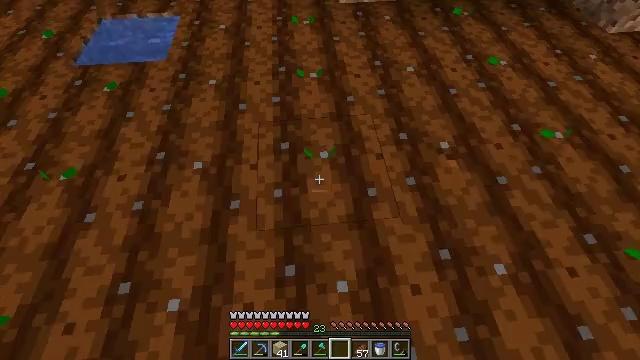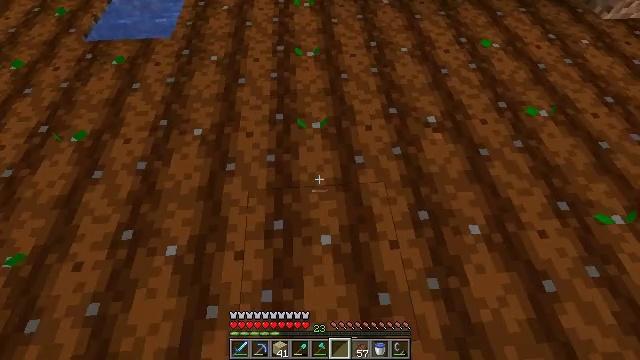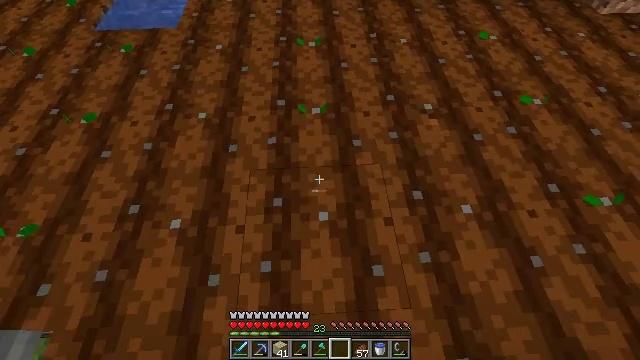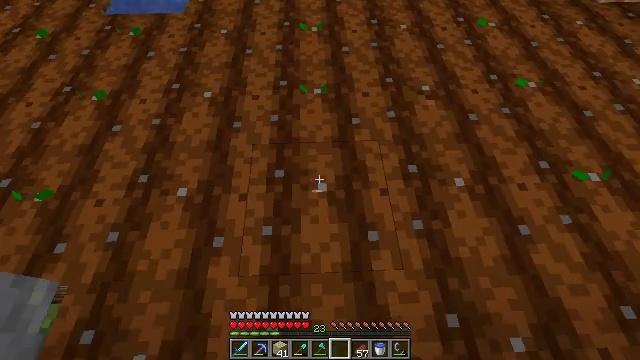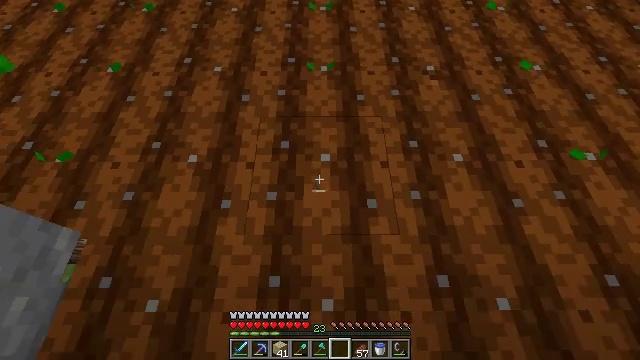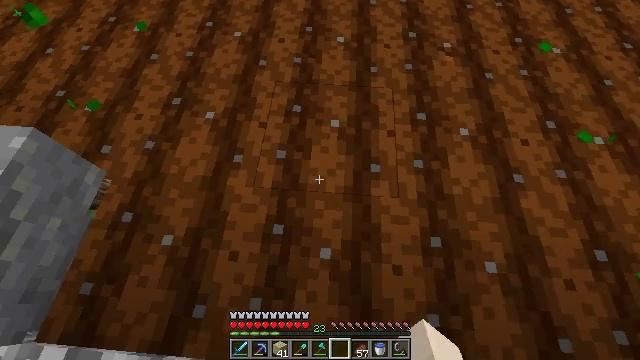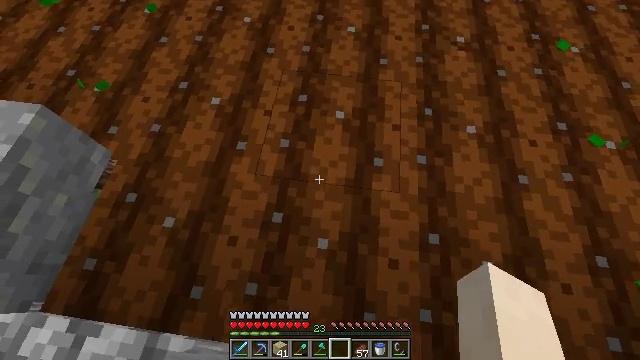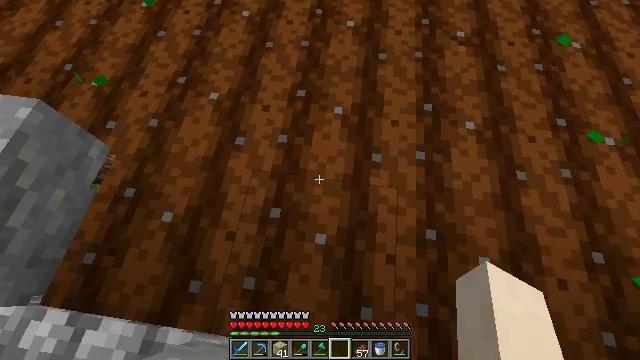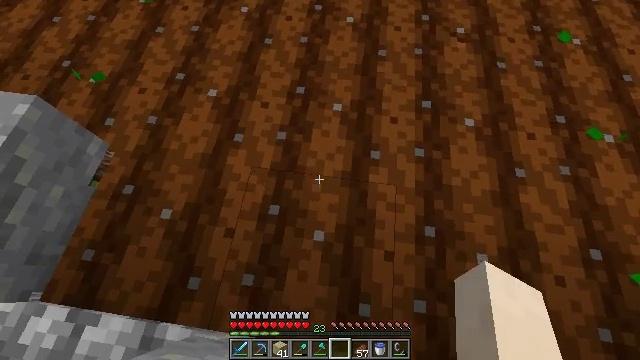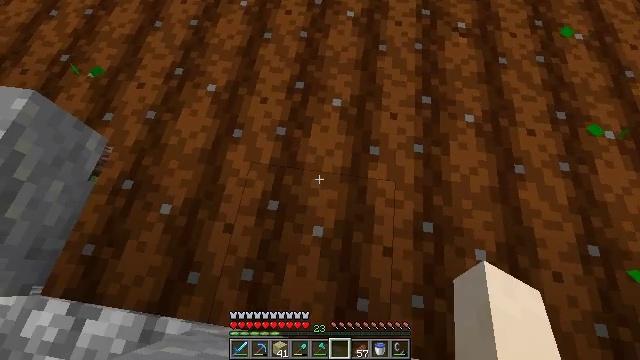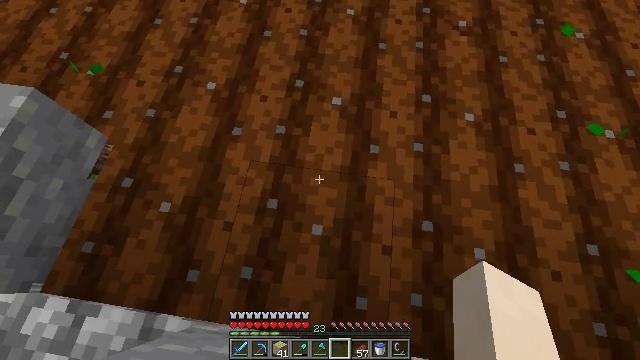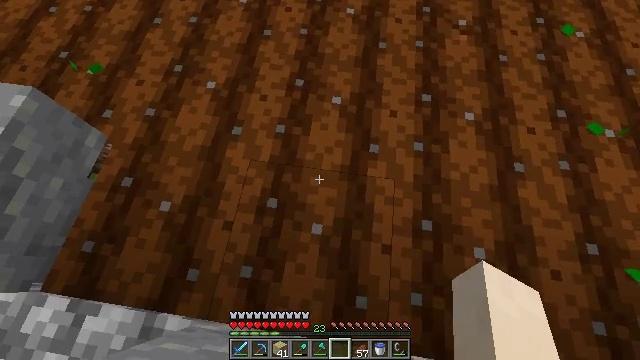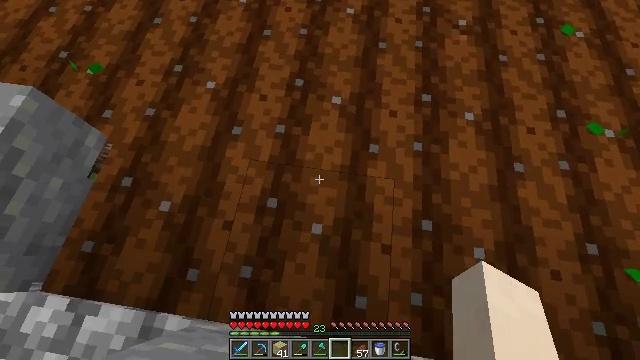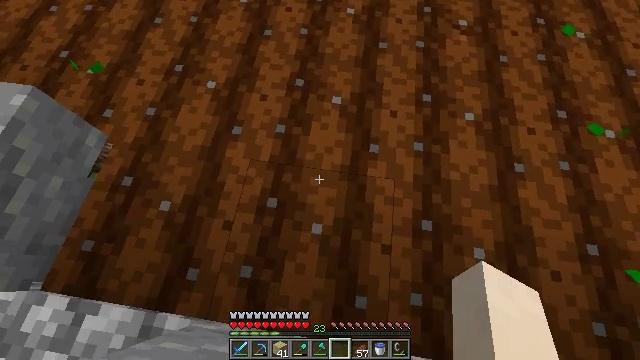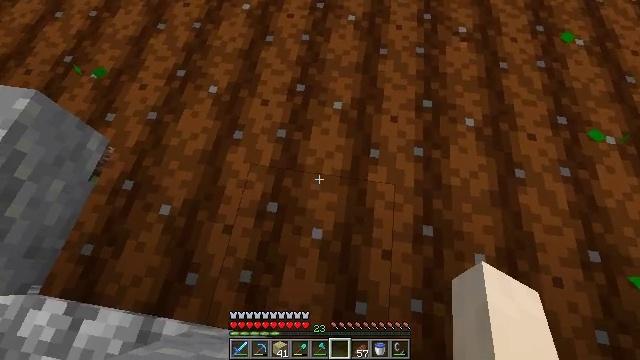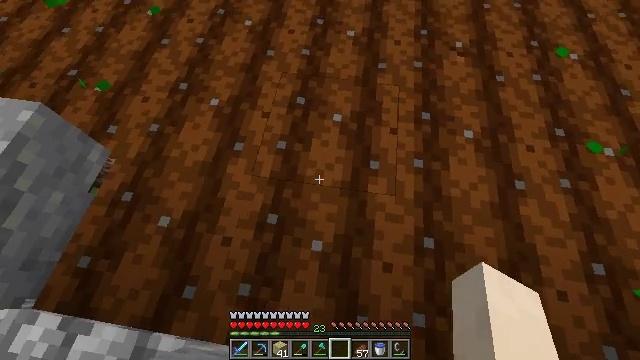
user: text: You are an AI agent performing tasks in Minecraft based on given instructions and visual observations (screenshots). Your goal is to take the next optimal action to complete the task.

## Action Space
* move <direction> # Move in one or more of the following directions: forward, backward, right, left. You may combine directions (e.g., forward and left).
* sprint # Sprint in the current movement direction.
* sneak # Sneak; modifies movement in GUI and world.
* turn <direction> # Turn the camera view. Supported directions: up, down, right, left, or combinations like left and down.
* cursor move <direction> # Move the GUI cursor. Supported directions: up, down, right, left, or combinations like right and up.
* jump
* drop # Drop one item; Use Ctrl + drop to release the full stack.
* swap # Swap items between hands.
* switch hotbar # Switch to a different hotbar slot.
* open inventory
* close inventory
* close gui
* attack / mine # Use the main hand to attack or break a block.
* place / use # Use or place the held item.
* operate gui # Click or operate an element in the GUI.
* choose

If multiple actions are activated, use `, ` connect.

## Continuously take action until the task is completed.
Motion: motion action
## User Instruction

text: Collect the pumpkin stem for seeds.
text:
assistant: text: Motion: move back, turn left, use / place
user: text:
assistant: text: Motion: move back, use / place
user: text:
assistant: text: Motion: move back, use / place
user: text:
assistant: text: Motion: move back, turn left and down, use / place
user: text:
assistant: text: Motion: move back, turn left and down, use / place
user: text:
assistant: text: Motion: move back, turn left and down, use / place
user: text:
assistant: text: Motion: use / place
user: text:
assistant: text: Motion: use / place
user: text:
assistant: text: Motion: use / place
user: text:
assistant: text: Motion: use / place
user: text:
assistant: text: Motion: use / place
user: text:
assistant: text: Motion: no_op
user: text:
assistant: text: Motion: no_op
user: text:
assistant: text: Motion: turn up
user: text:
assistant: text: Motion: turn up
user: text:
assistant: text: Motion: turn right and up
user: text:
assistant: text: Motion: turn up
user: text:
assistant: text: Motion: turn left and up
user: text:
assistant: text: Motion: turn left and up
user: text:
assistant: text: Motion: turn left
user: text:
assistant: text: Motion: move forward, turn left and down
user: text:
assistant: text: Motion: move forward, turn left
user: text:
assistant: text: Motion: move forward, turn left and down
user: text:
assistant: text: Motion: move forward, turn left and down
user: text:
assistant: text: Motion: turn left and down
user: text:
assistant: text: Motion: no_op
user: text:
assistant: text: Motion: no_op
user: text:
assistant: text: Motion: no_op
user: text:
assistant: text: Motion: no_op
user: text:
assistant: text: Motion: no_op